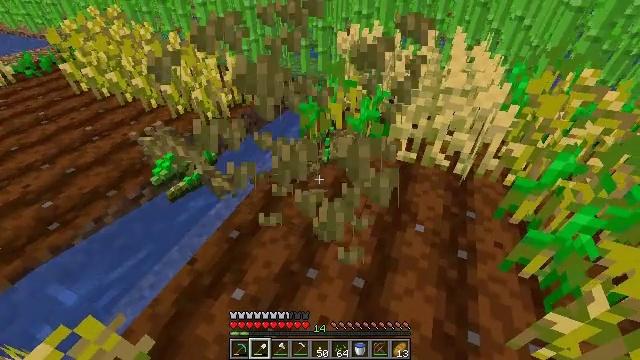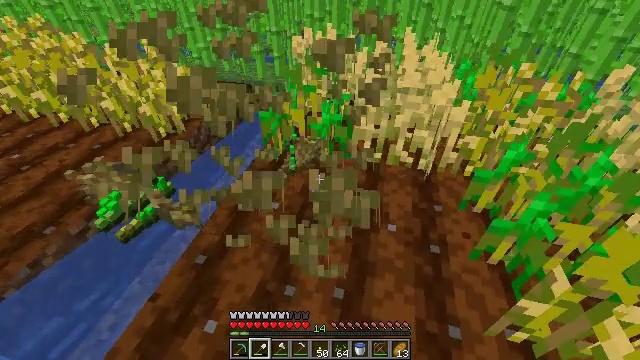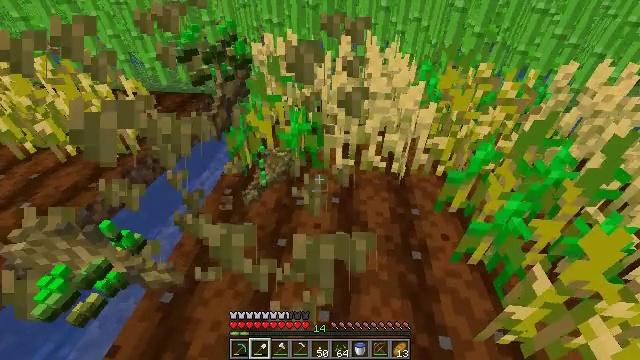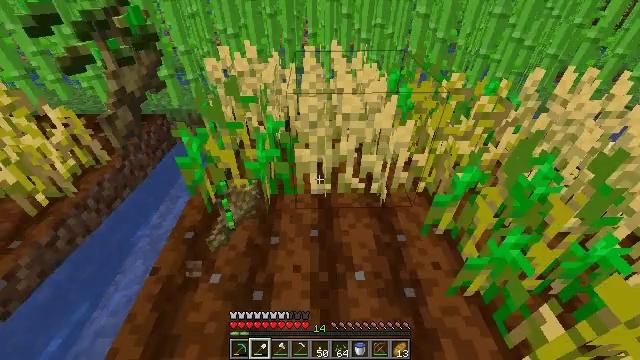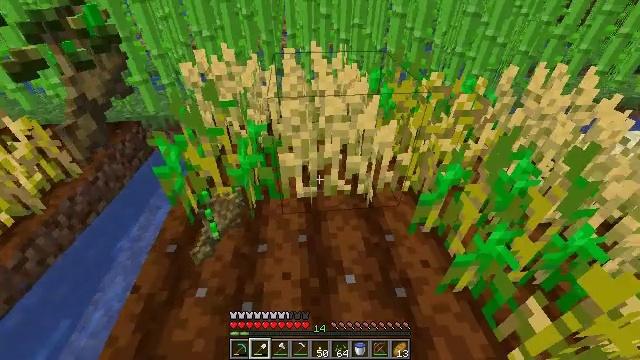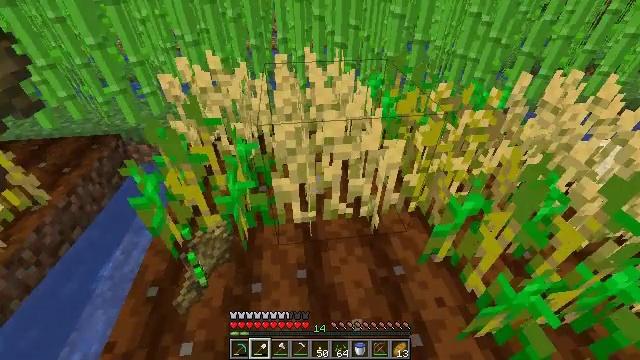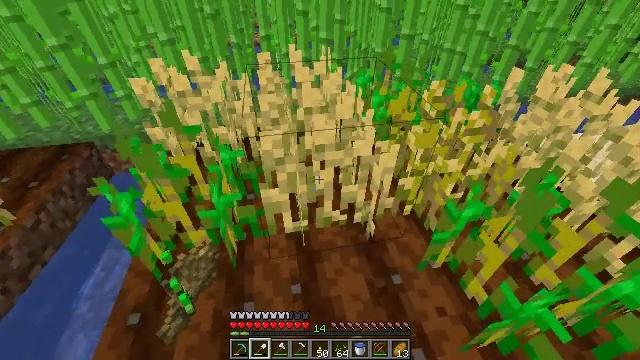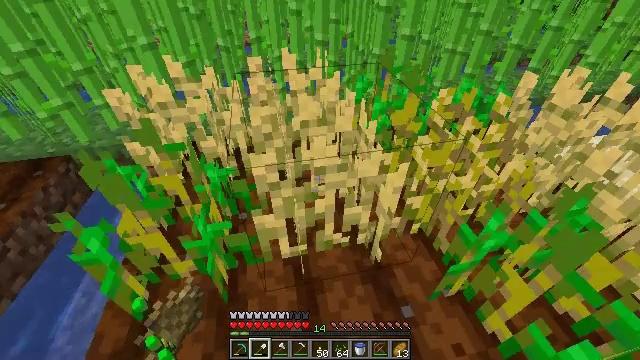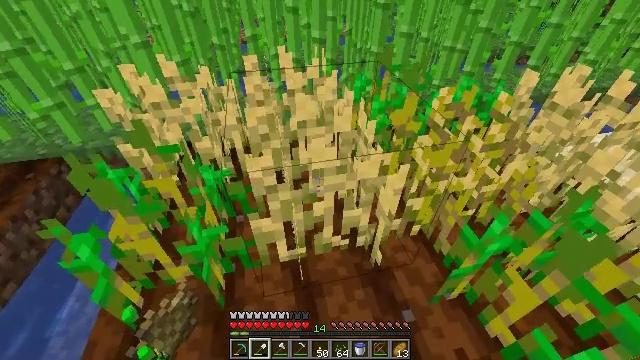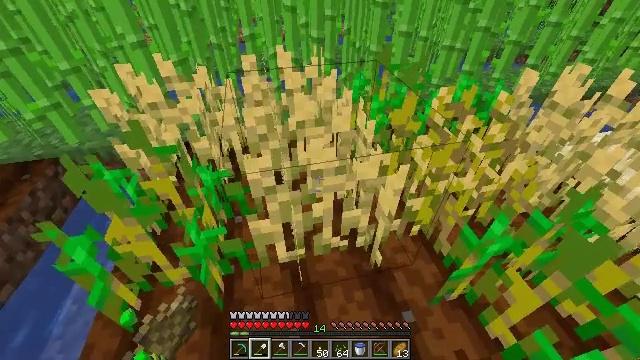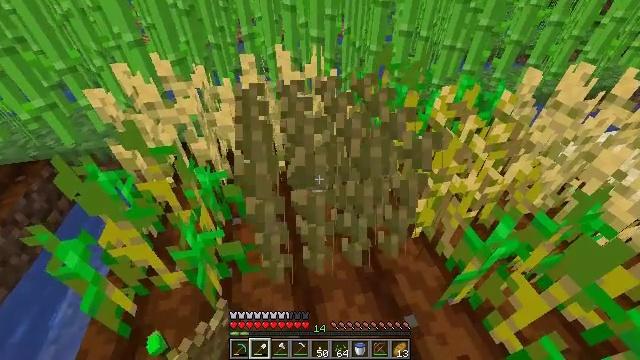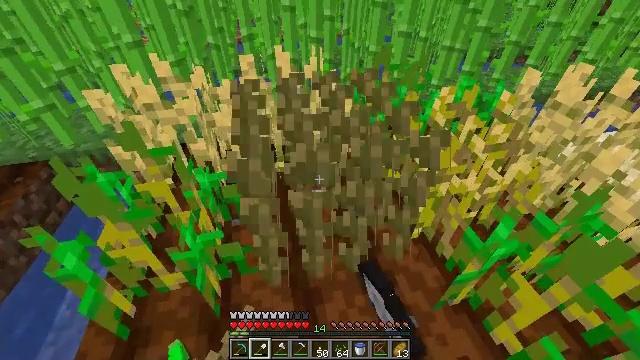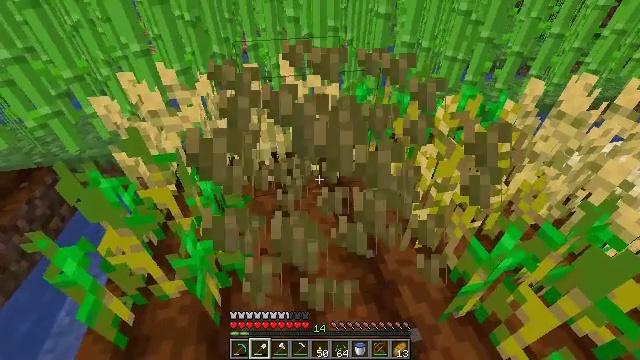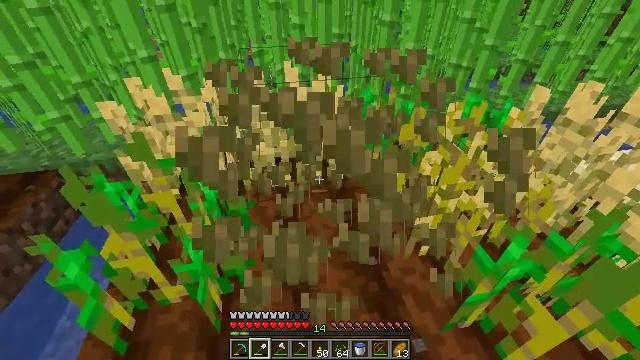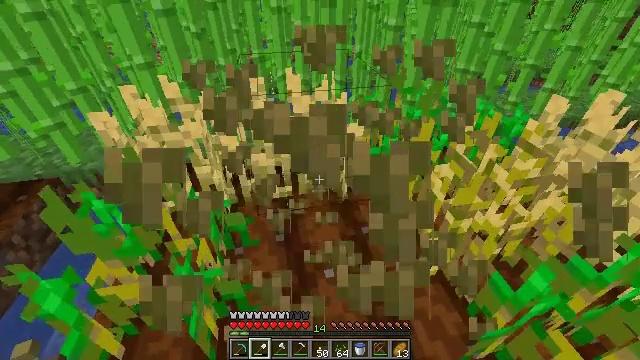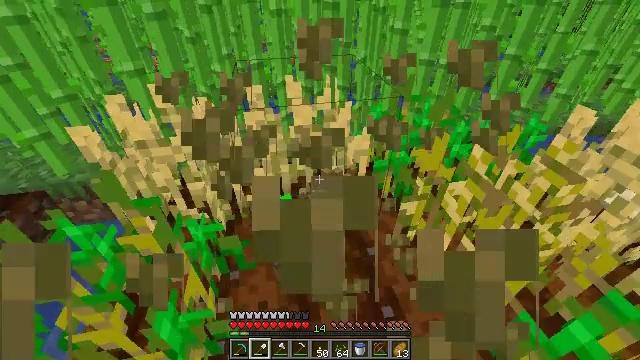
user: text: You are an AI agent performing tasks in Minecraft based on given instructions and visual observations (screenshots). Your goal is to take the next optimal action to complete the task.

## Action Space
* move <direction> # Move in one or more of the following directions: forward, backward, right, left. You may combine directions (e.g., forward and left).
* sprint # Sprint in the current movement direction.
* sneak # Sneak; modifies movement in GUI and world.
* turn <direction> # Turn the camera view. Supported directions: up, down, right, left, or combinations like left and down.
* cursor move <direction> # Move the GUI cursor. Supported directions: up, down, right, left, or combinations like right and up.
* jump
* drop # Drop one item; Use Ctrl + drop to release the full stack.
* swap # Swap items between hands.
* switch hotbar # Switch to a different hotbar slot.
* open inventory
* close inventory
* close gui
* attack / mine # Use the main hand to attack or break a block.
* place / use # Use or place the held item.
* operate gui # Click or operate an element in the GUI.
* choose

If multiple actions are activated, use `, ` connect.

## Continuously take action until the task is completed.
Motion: motion action
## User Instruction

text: Get wheat from the farmland.
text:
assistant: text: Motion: move forward, turn right
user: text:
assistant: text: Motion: move forward, turn right
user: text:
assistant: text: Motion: move forward, turn right
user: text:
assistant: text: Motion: move forward, turn right
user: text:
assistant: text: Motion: move forward, turn right
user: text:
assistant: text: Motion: move forward, turn right and down
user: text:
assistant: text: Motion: turn right
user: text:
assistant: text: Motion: no_op
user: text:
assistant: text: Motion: no_op
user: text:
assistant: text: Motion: attack / mine
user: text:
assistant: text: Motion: attack / mine
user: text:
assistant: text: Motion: turn up
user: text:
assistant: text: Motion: move forward, turn up
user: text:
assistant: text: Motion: move forward
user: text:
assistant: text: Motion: move forward
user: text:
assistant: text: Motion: move forward
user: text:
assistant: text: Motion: move forward
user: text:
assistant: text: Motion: turn left and down
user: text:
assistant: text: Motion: turn left and down
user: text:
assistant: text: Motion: no_op
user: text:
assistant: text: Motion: turn down
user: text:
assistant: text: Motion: turn down
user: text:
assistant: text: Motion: turn down
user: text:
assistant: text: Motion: turn down, attack / mine
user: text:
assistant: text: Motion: attack / mine
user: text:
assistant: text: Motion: attack / mine
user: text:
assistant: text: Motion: move forward, turn left
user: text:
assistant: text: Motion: move forward, turn left
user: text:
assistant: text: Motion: move forward, turn left
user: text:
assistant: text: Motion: turn left